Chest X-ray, PA view. Patient: 35 years old, sex M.
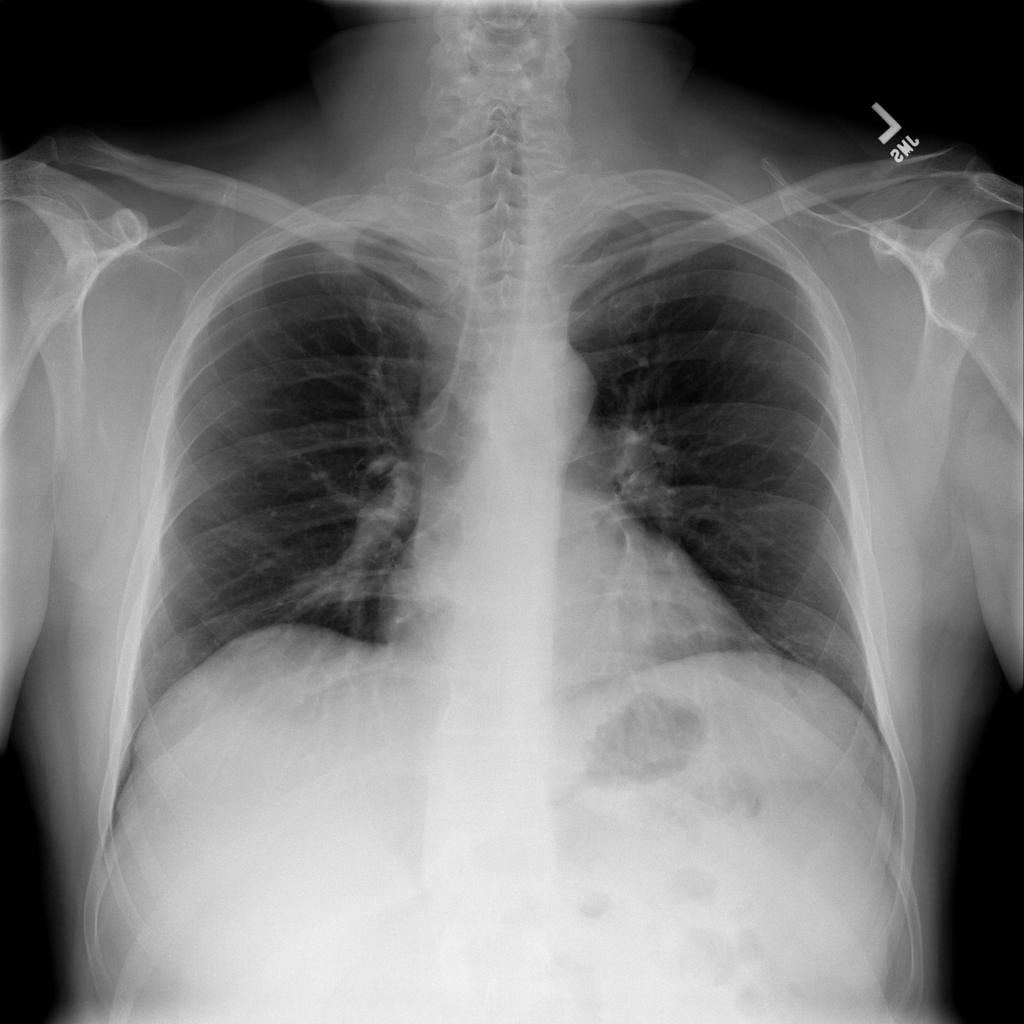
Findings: Atelectasis